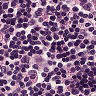
Metastatic tissue present: no